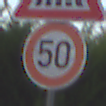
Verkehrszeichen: Geschwindigkeit50
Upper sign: FussgaengerueberwegLinks
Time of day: SunriseSunset
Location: Outdoor (Urban)
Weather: Clear
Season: NotSpecified
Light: Natural